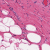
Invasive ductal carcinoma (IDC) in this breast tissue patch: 0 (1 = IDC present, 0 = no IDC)